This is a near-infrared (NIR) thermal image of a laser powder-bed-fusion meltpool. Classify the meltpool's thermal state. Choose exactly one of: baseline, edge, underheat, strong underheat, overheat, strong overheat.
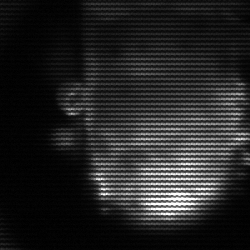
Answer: baseline